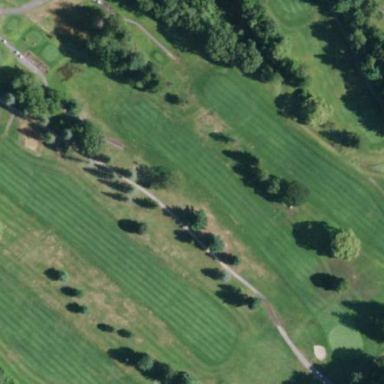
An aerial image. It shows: Golf pitch for leisure land.